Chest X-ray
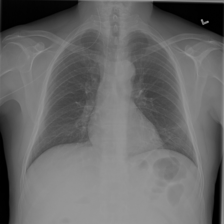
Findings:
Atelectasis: positive
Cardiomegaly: negative
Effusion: negative
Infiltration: negative
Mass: negative
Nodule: negative
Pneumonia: negative
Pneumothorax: negative
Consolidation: negative
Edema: negative
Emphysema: negative
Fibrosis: negative
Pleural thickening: negative
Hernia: negative